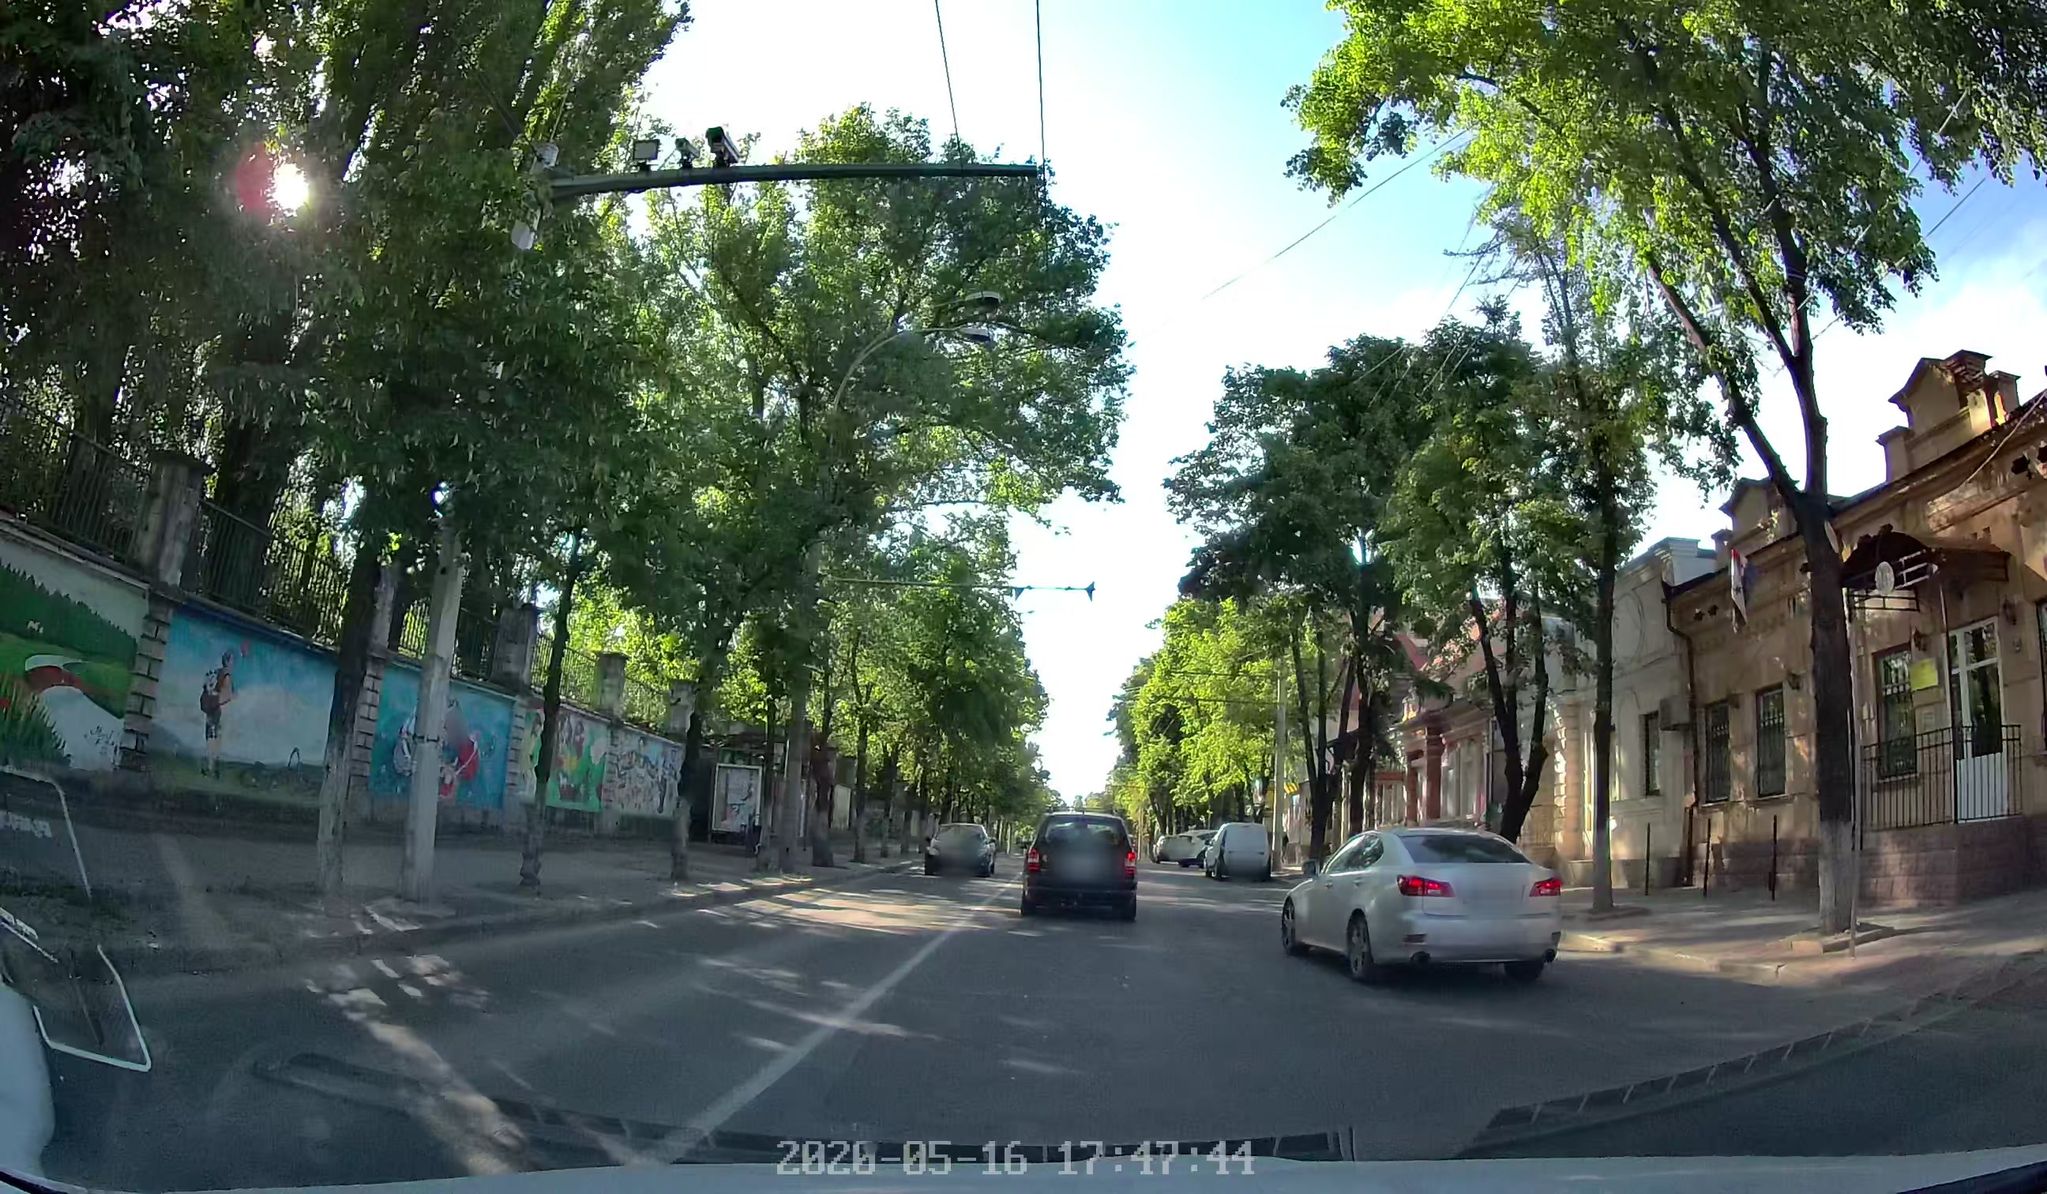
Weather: clear
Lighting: day
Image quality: good
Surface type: driving surface
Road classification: secondary
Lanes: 2
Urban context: urban centre
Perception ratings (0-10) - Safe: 4.75, Lively: 8.67, Beautiful: 7.72, Boring: 1.37, Depressing: 2.95, Wealthy: 3.74